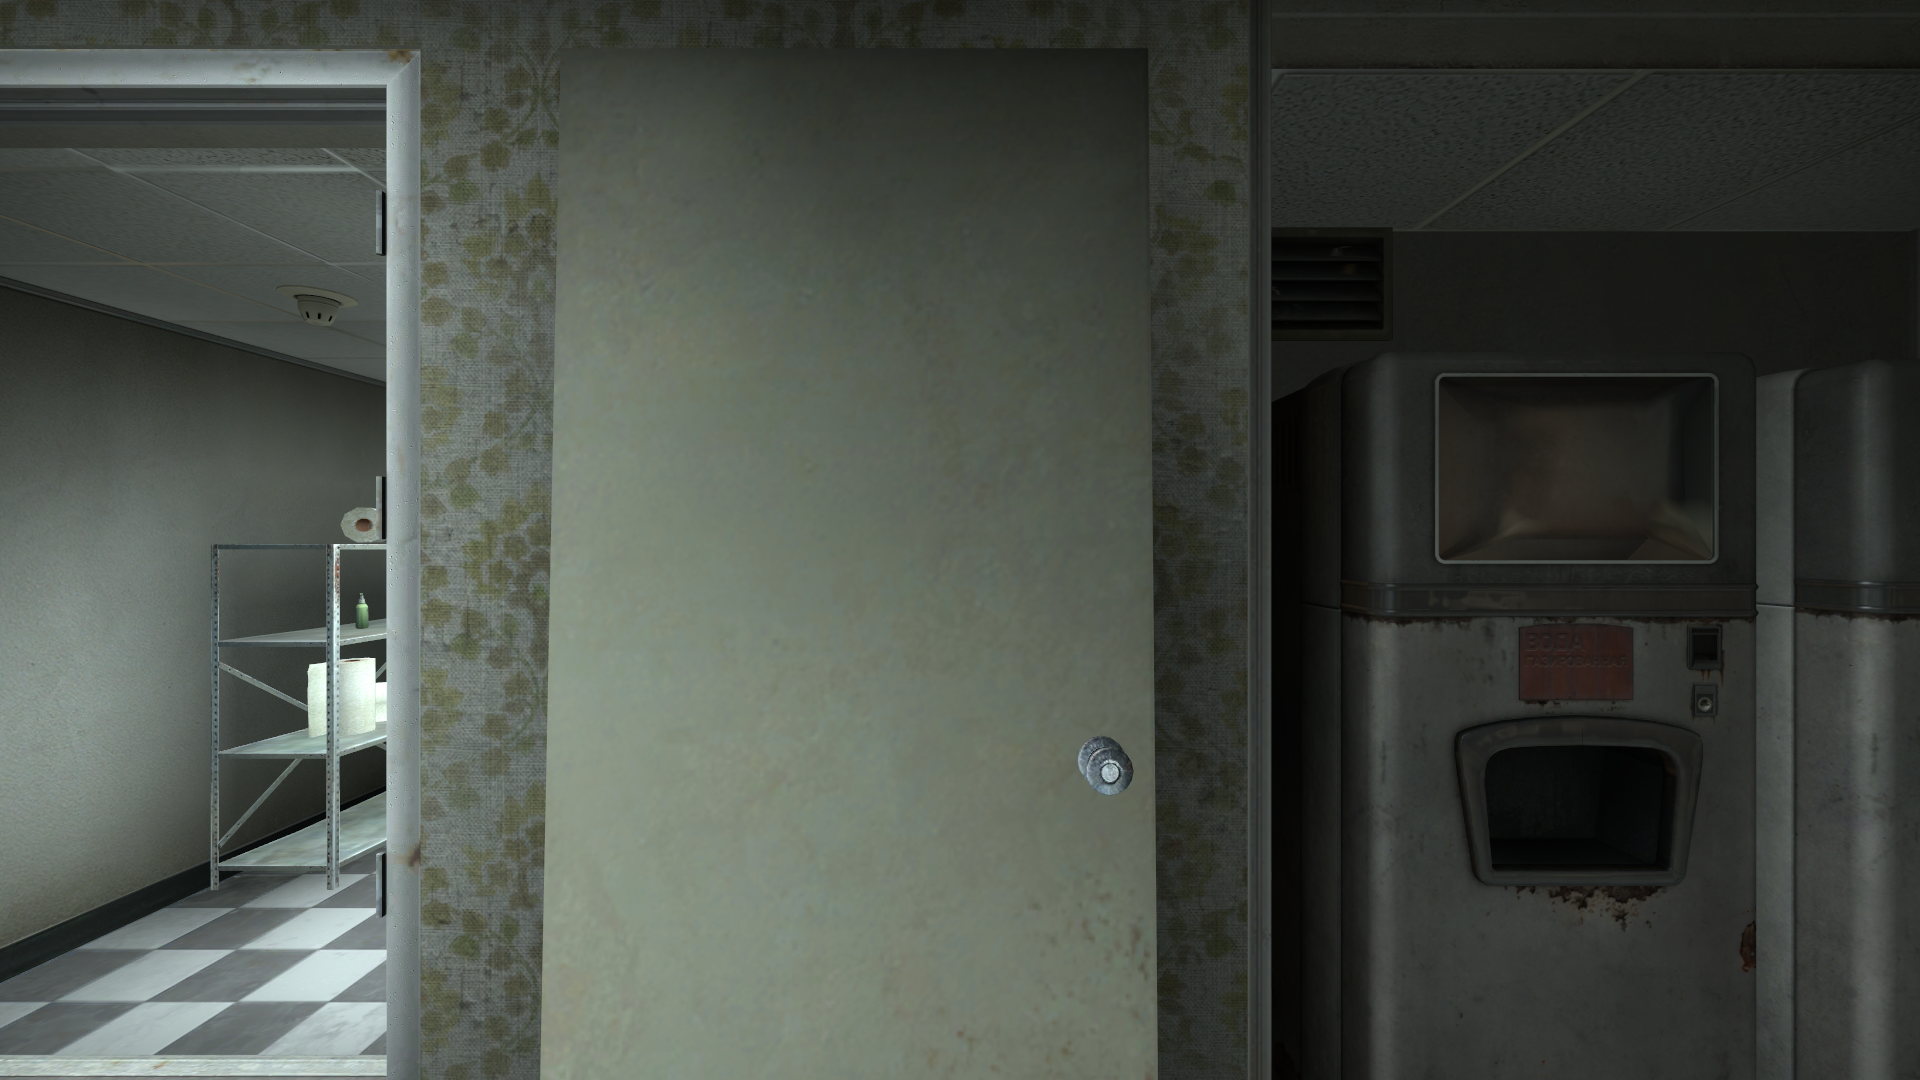
Map: de_train